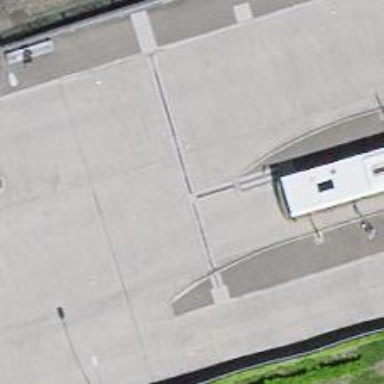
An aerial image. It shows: Asphalt footway.